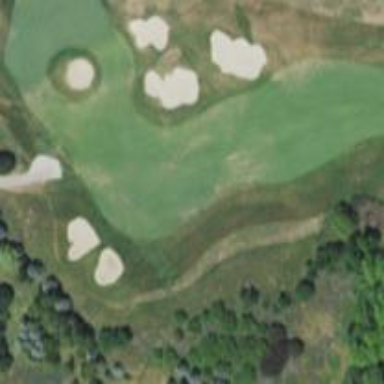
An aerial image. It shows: View of golf hole.